Question: i've got some trouble when converting and importing mixamo(.FBX) to reality composer (USDZ). The head of my character isn't on his shoulder when importing on reality composer.
NB: i use scapic converter to convert from (.FBX) to (USDZ)
Thanks in advance.

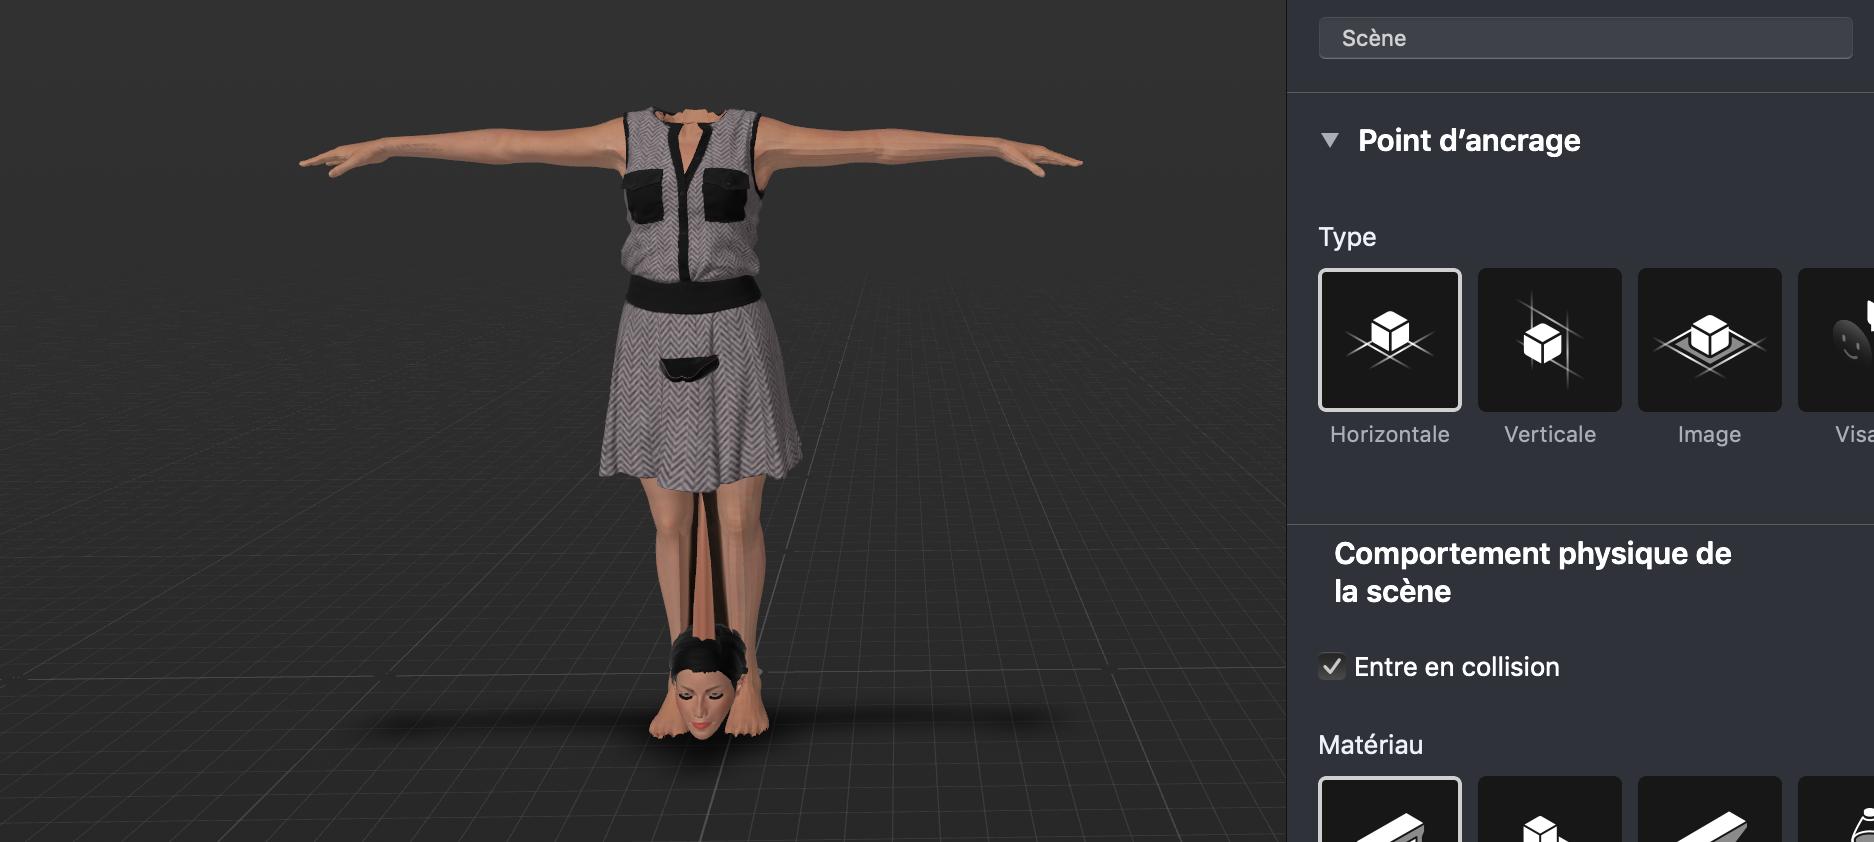
Answer: Mixamo -> fbx download
fbx import in Cheetah3D
in Takes tab, make sure "mixamo. com" take is selected
Delete other takes!
Export fbx
In Terminal usdzconvert (from Apple), fbx to usdz
Now works in Xcode, Reality Composer with animation and textures intact